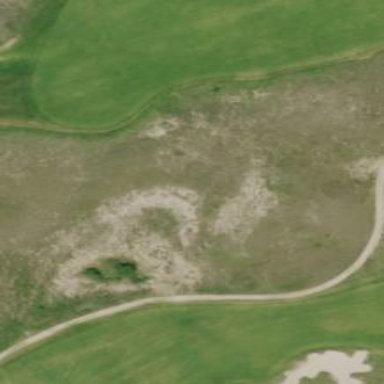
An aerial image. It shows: Sandy area is golf bunker.